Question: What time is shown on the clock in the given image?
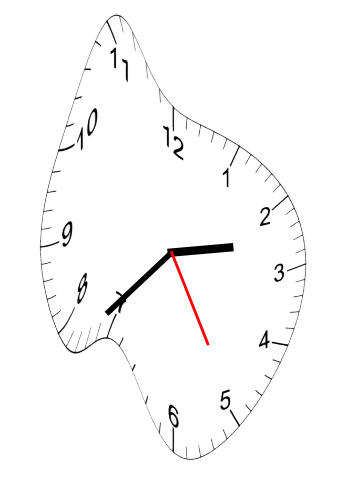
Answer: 02:37:25